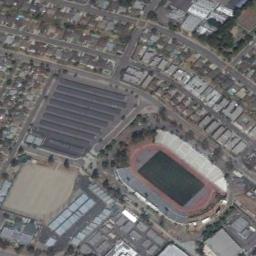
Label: stadium